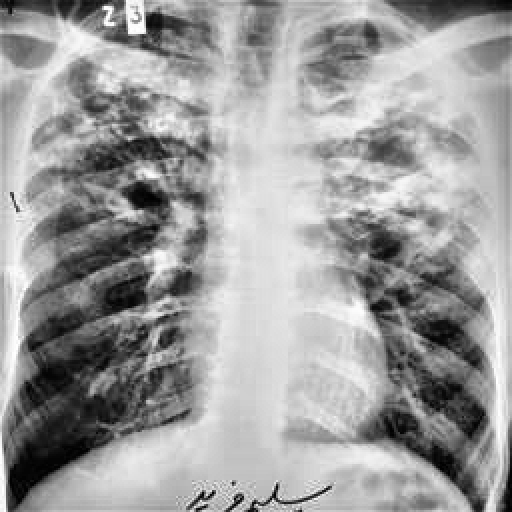
Finding: TUBERCULOSIS